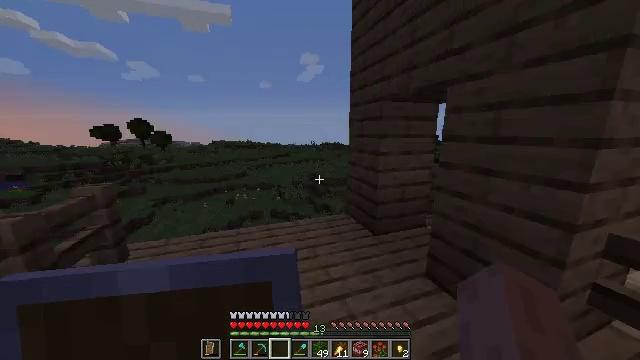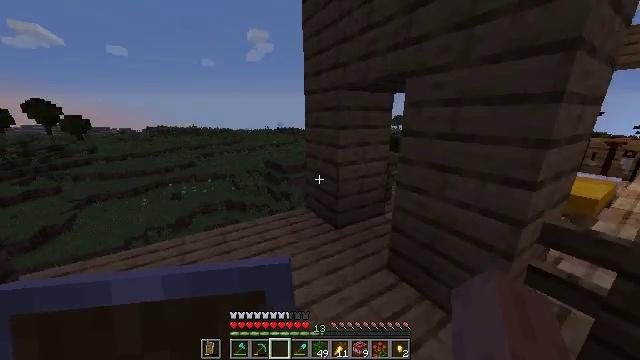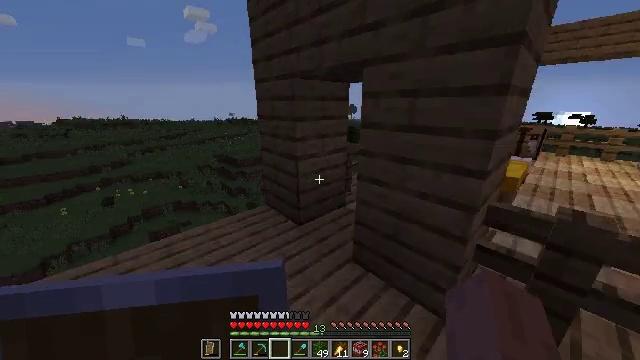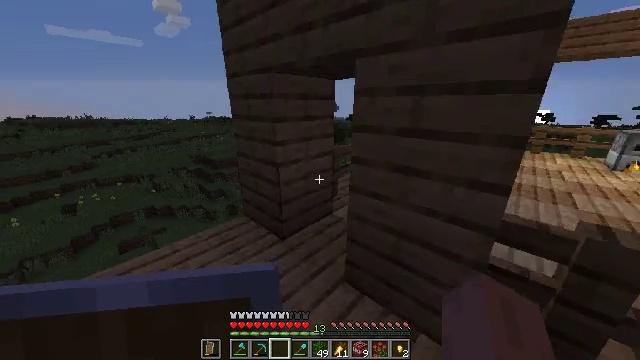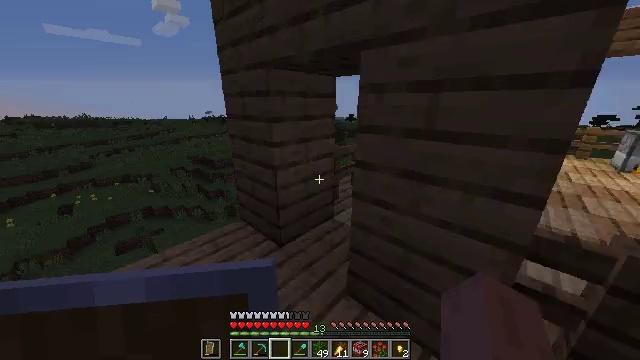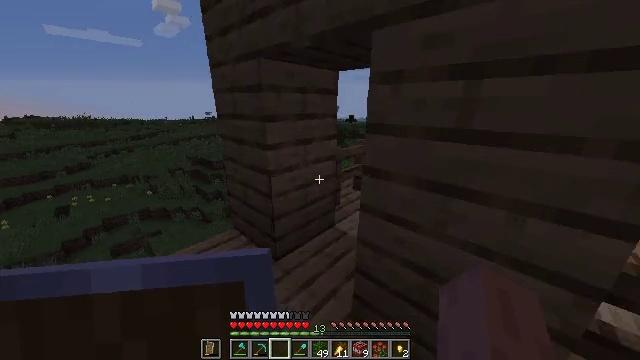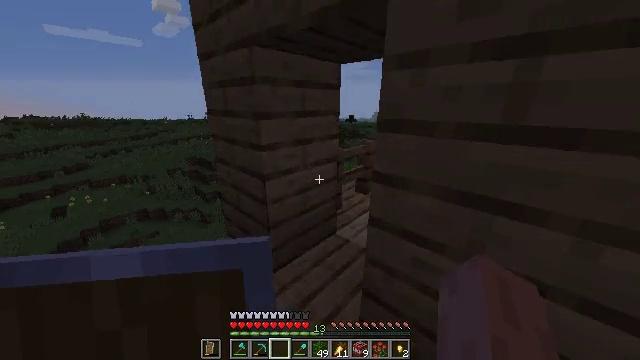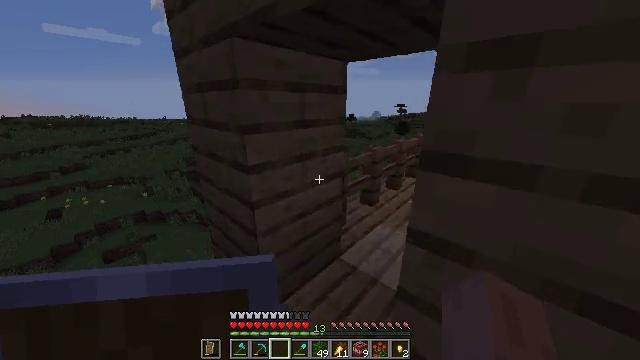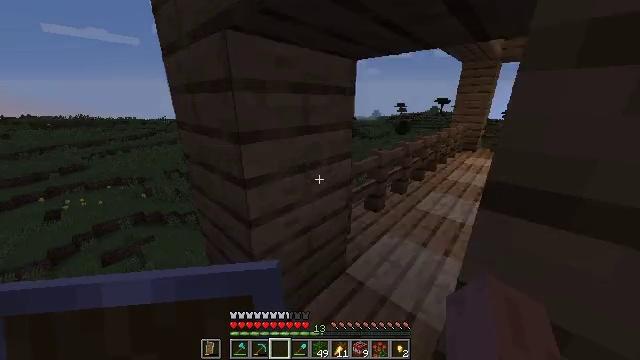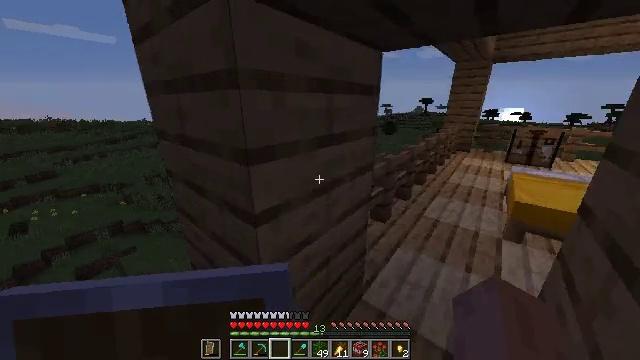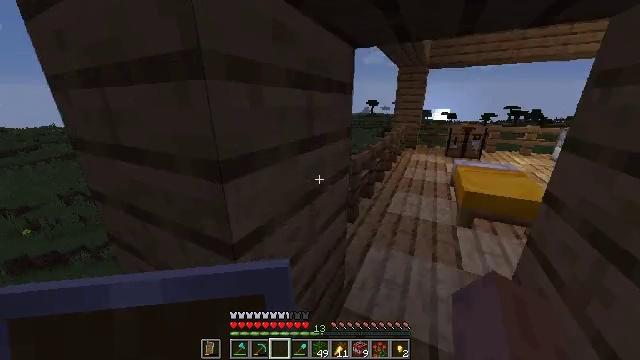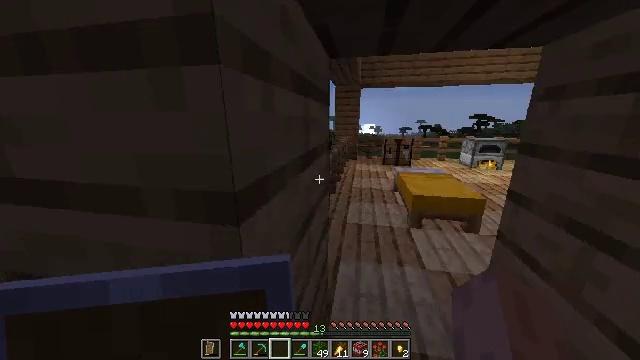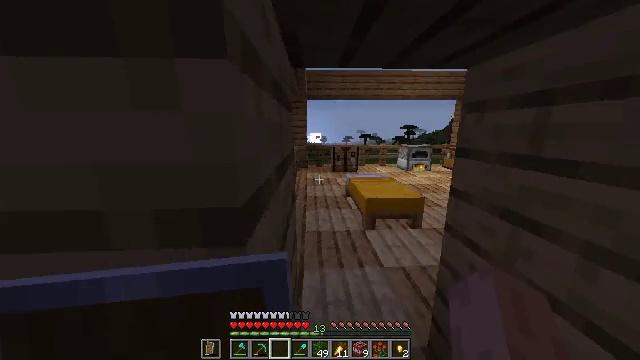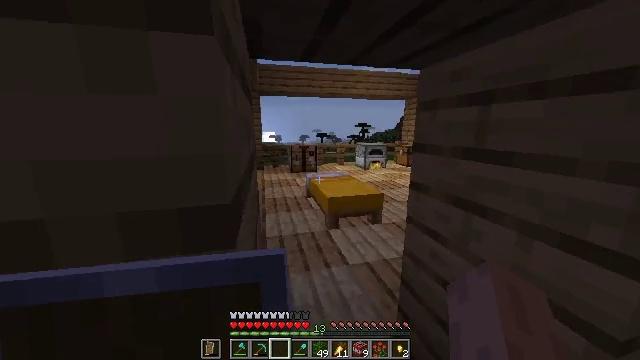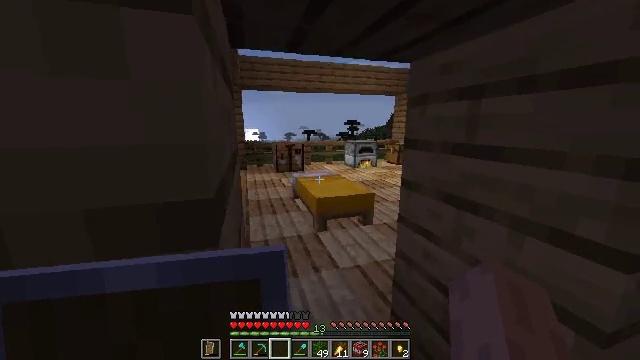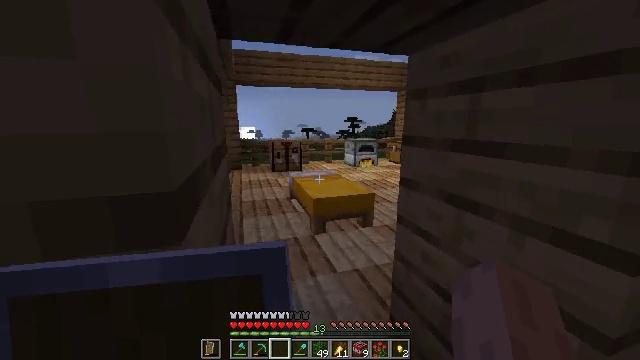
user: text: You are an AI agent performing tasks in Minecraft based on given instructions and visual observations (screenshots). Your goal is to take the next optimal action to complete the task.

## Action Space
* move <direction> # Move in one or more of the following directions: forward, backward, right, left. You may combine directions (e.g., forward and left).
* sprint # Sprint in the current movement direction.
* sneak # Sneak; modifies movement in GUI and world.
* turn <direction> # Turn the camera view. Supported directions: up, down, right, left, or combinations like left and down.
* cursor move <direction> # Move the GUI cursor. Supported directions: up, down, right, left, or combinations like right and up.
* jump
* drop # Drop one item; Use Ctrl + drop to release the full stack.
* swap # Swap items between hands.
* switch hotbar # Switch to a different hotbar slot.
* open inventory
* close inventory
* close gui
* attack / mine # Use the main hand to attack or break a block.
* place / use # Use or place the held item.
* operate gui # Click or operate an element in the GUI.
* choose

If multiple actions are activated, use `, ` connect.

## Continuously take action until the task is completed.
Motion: motion action
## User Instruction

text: Remove a rose bush from the inventory.
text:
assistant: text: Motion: move forward, sprint, turn right and down
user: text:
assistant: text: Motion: move forward, sprint, turn right and down
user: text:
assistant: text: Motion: move forward, sprint, turn right
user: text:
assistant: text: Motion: move forward, sprint
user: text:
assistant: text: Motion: move forward, sprint
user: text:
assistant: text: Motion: move forward, sprint
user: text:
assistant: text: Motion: move forward, sprint
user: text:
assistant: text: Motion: move forward and move left, sprint
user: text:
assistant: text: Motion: move forward and move left, sprint, turn right
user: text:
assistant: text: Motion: move forward and move left, sprint, turn right
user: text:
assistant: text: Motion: move forward, sprint, turn right and up
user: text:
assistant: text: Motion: move forward, sprint, turn right and up
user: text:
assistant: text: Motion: move forward, sprint, turn right
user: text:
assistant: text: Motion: move forward, sprint, turn right
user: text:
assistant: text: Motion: move forward, sprint
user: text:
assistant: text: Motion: move forward, sprint
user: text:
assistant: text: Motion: move forward, sprint
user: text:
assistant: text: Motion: move forward, sprint
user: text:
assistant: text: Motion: move forward, sprint
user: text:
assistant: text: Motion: move forward, sprint
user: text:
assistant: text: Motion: move forward, sprint
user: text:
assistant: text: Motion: move forward, sprint
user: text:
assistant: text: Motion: move forward, sprint, turn right
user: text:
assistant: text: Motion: move forward, sprint, turn right
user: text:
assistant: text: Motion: move forward, sprint, turn right
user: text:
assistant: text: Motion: move forward, sprint, turn right
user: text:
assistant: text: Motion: move forward, sprint, turn right
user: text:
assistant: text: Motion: move forward, sprint, turn right
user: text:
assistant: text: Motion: move forward, sprint, turn right
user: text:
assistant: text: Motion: move forward, sprint, turn right and down